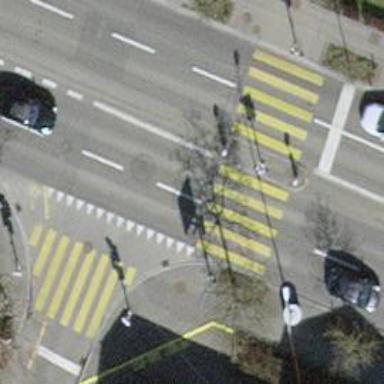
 there are traffic signals and zebra crossing."